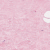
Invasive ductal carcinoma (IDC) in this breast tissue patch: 0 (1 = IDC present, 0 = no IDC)